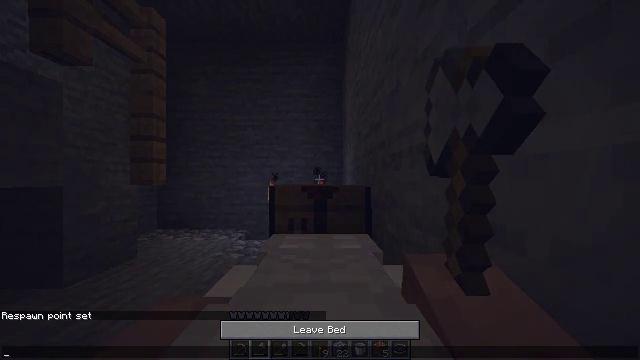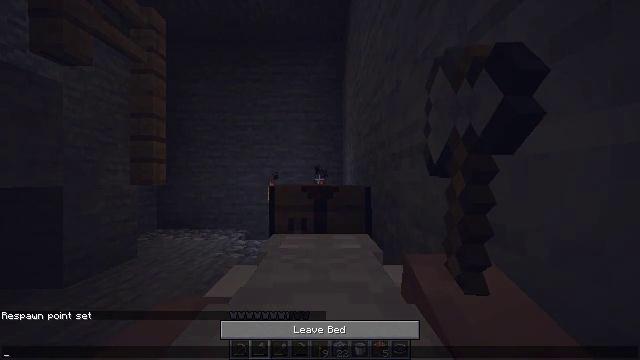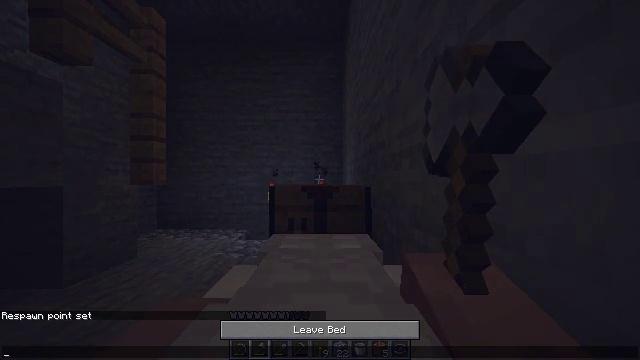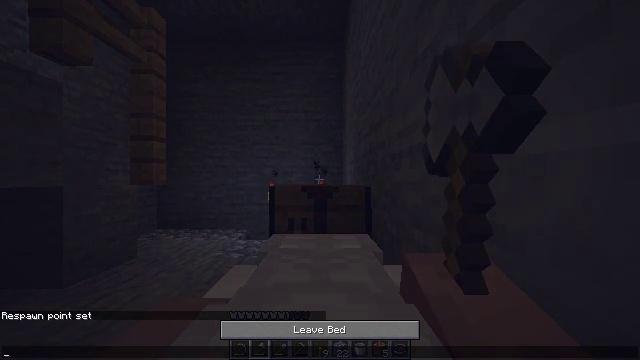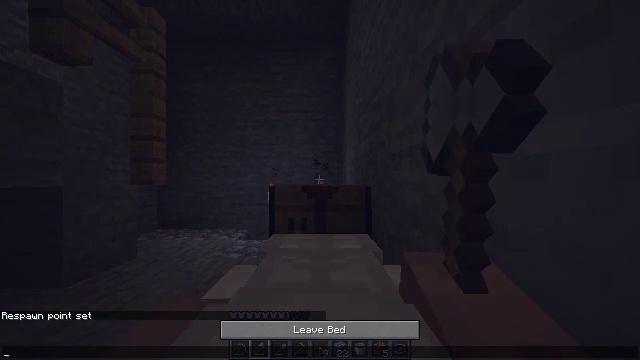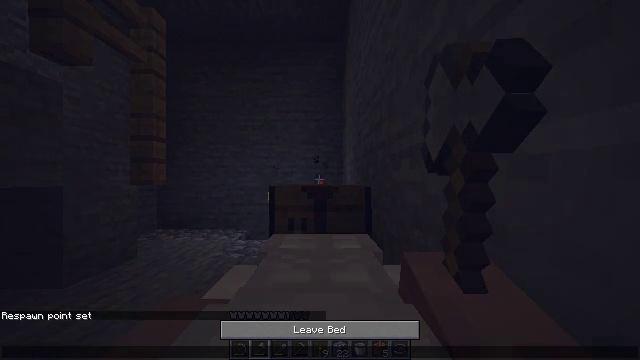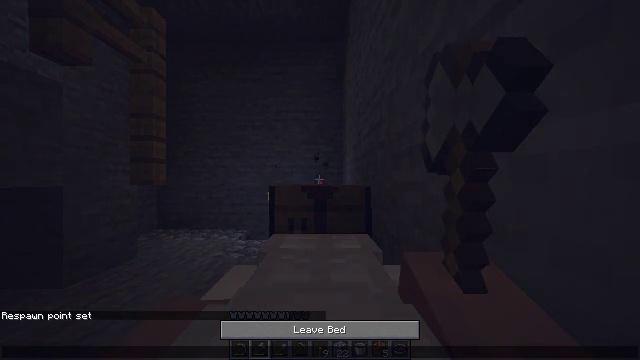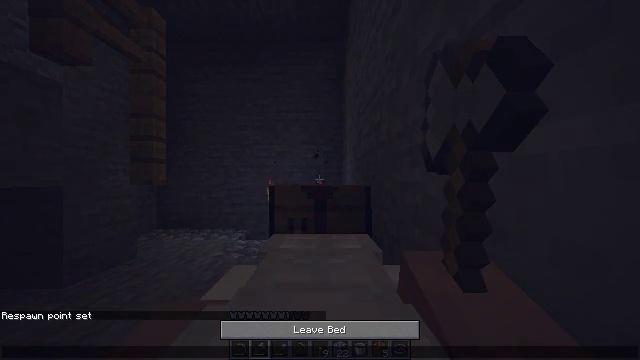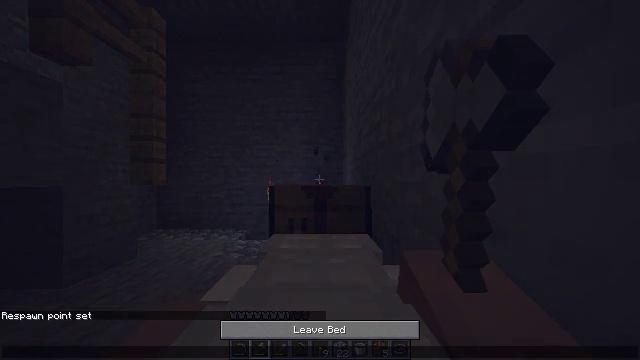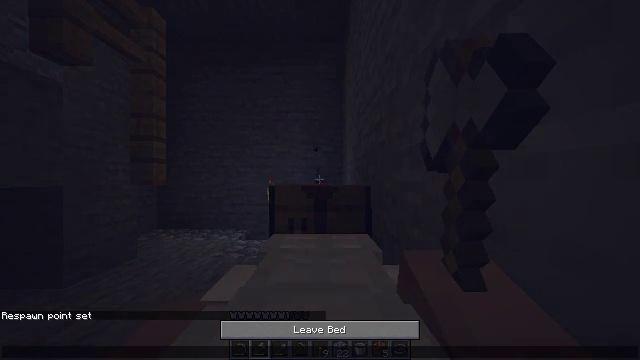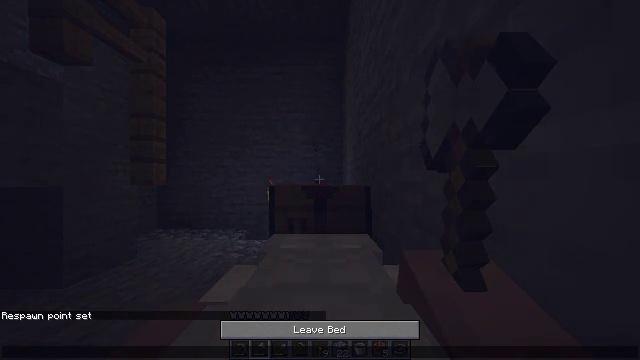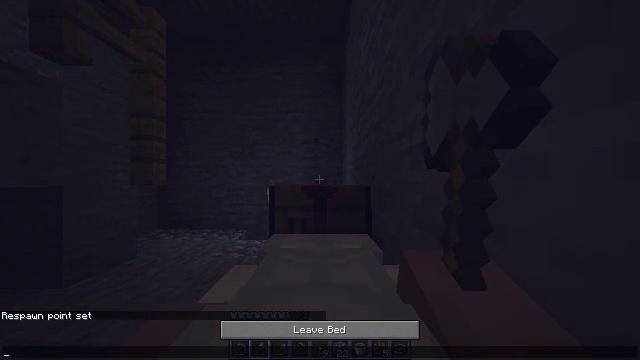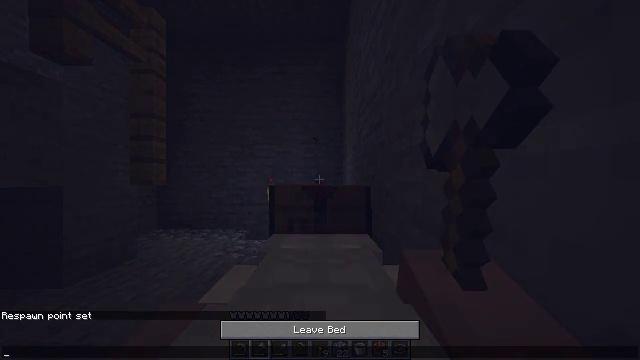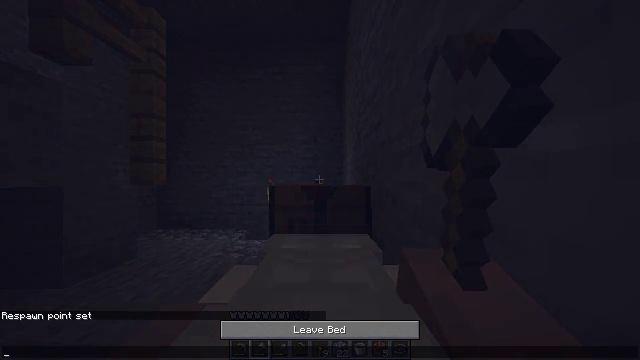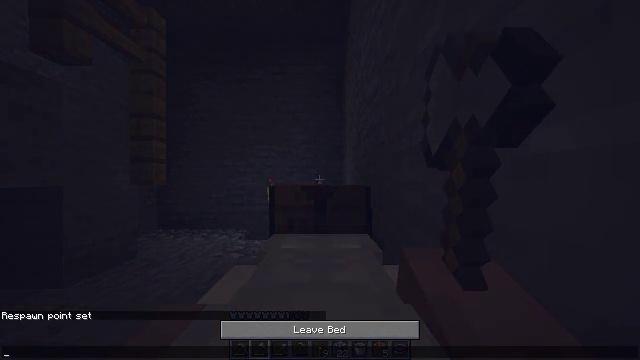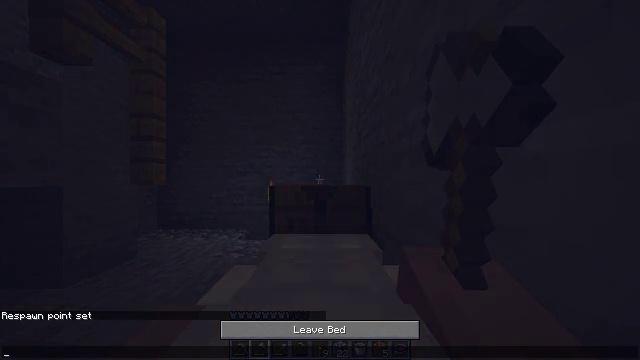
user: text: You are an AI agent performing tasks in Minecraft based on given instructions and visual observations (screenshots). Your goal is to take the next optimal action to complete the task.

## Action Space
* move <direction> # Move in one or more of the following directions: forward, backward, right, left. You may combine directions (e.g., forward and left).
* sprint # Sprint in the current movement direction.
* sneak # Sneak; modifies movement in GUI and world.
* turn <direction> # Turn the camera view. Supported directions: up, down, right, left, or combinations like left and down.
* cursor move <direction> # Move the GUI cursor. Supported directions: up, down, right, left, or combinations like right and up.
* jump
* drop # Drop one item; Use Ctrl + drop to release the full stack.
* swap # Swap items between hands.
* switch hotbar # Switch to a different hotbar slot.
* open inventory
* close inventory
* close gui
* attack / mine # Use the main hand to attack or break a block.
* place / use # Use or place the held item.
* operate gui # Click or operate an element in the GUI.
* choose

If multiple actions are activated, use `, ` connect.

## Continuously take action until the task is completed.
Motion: motion action
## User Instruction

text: Break the dirt block.
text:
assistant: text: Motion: no_op
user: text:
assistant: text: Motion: no_op
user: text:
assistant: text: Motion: no_op
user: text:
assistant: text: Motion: no_op
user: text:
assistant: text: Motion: no_op
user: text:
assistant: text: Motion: no_op
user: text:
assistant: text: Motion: no_op
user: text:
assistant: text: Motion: no_op
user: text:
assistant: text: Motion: no_op
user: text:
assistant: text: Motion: no_op
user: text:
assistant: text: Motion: no_op
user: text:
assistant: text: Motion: no_op
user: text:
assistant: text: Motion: no_op
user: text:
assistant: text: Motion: no_op
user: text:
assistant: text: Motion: no_op
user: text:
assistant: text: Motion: no_op
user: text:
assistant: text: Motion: no_op
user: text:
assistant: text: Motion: no_op
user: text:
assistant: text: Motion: no_op
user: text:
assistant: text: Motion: no_op
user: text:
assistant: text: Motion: no_op
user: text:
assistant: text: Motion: no_op
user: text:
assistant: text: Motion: no_op
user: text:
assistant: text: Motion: no_op
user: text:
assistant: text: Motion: no_op
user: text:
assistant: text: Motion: no_op
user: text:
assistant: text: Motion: no_op
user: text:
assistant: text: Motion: no_op
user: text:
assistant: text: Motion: close gui
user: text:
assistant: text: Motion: no_op